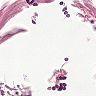
Metastatic tissue present: no